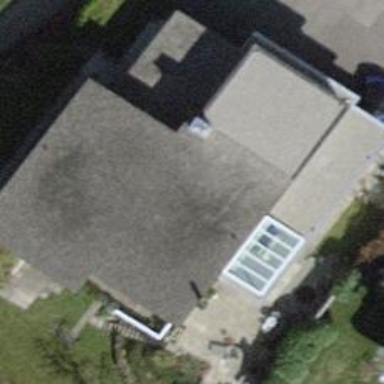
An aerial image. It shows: Semidetached house with flat roof.